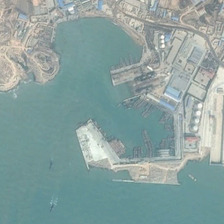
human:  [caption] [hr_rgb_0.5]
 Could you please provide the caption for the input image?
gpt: many boats are in a port near many buildings and bareland .

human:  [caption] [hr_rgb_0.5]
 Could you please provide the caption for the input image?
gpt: many boats are in a port near many buildings and bareland .

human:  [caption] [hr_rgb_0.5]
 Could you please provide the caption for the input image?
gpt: many boats are in a port near many buildings and bareland .

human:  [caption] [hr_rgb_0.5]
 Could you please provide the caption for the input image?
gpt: many boats are in a port near many buildings and bareland .

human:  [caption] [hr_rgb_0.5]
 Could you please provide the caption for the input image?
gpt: many boats are in a port near many buildings and bareland .